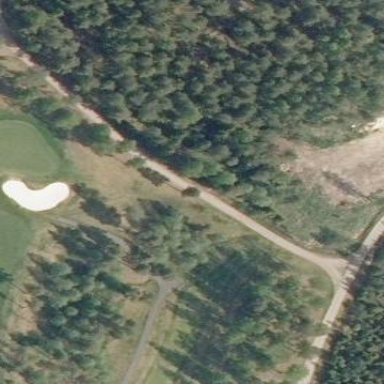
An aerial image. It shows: Grassy area designated as golf tee.